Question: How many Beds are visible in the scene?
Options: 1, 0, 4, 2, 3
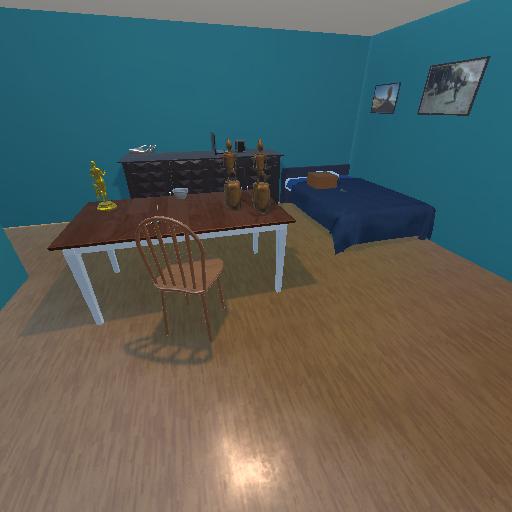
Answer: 1